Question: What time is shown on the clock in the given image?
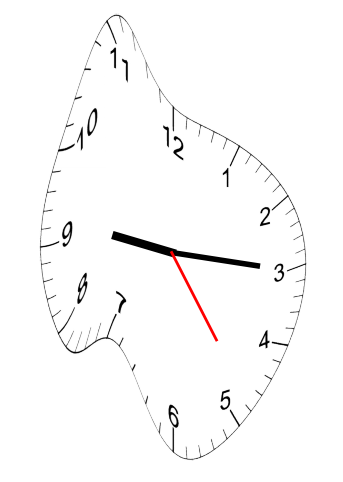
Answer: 09:15:24